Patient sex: F
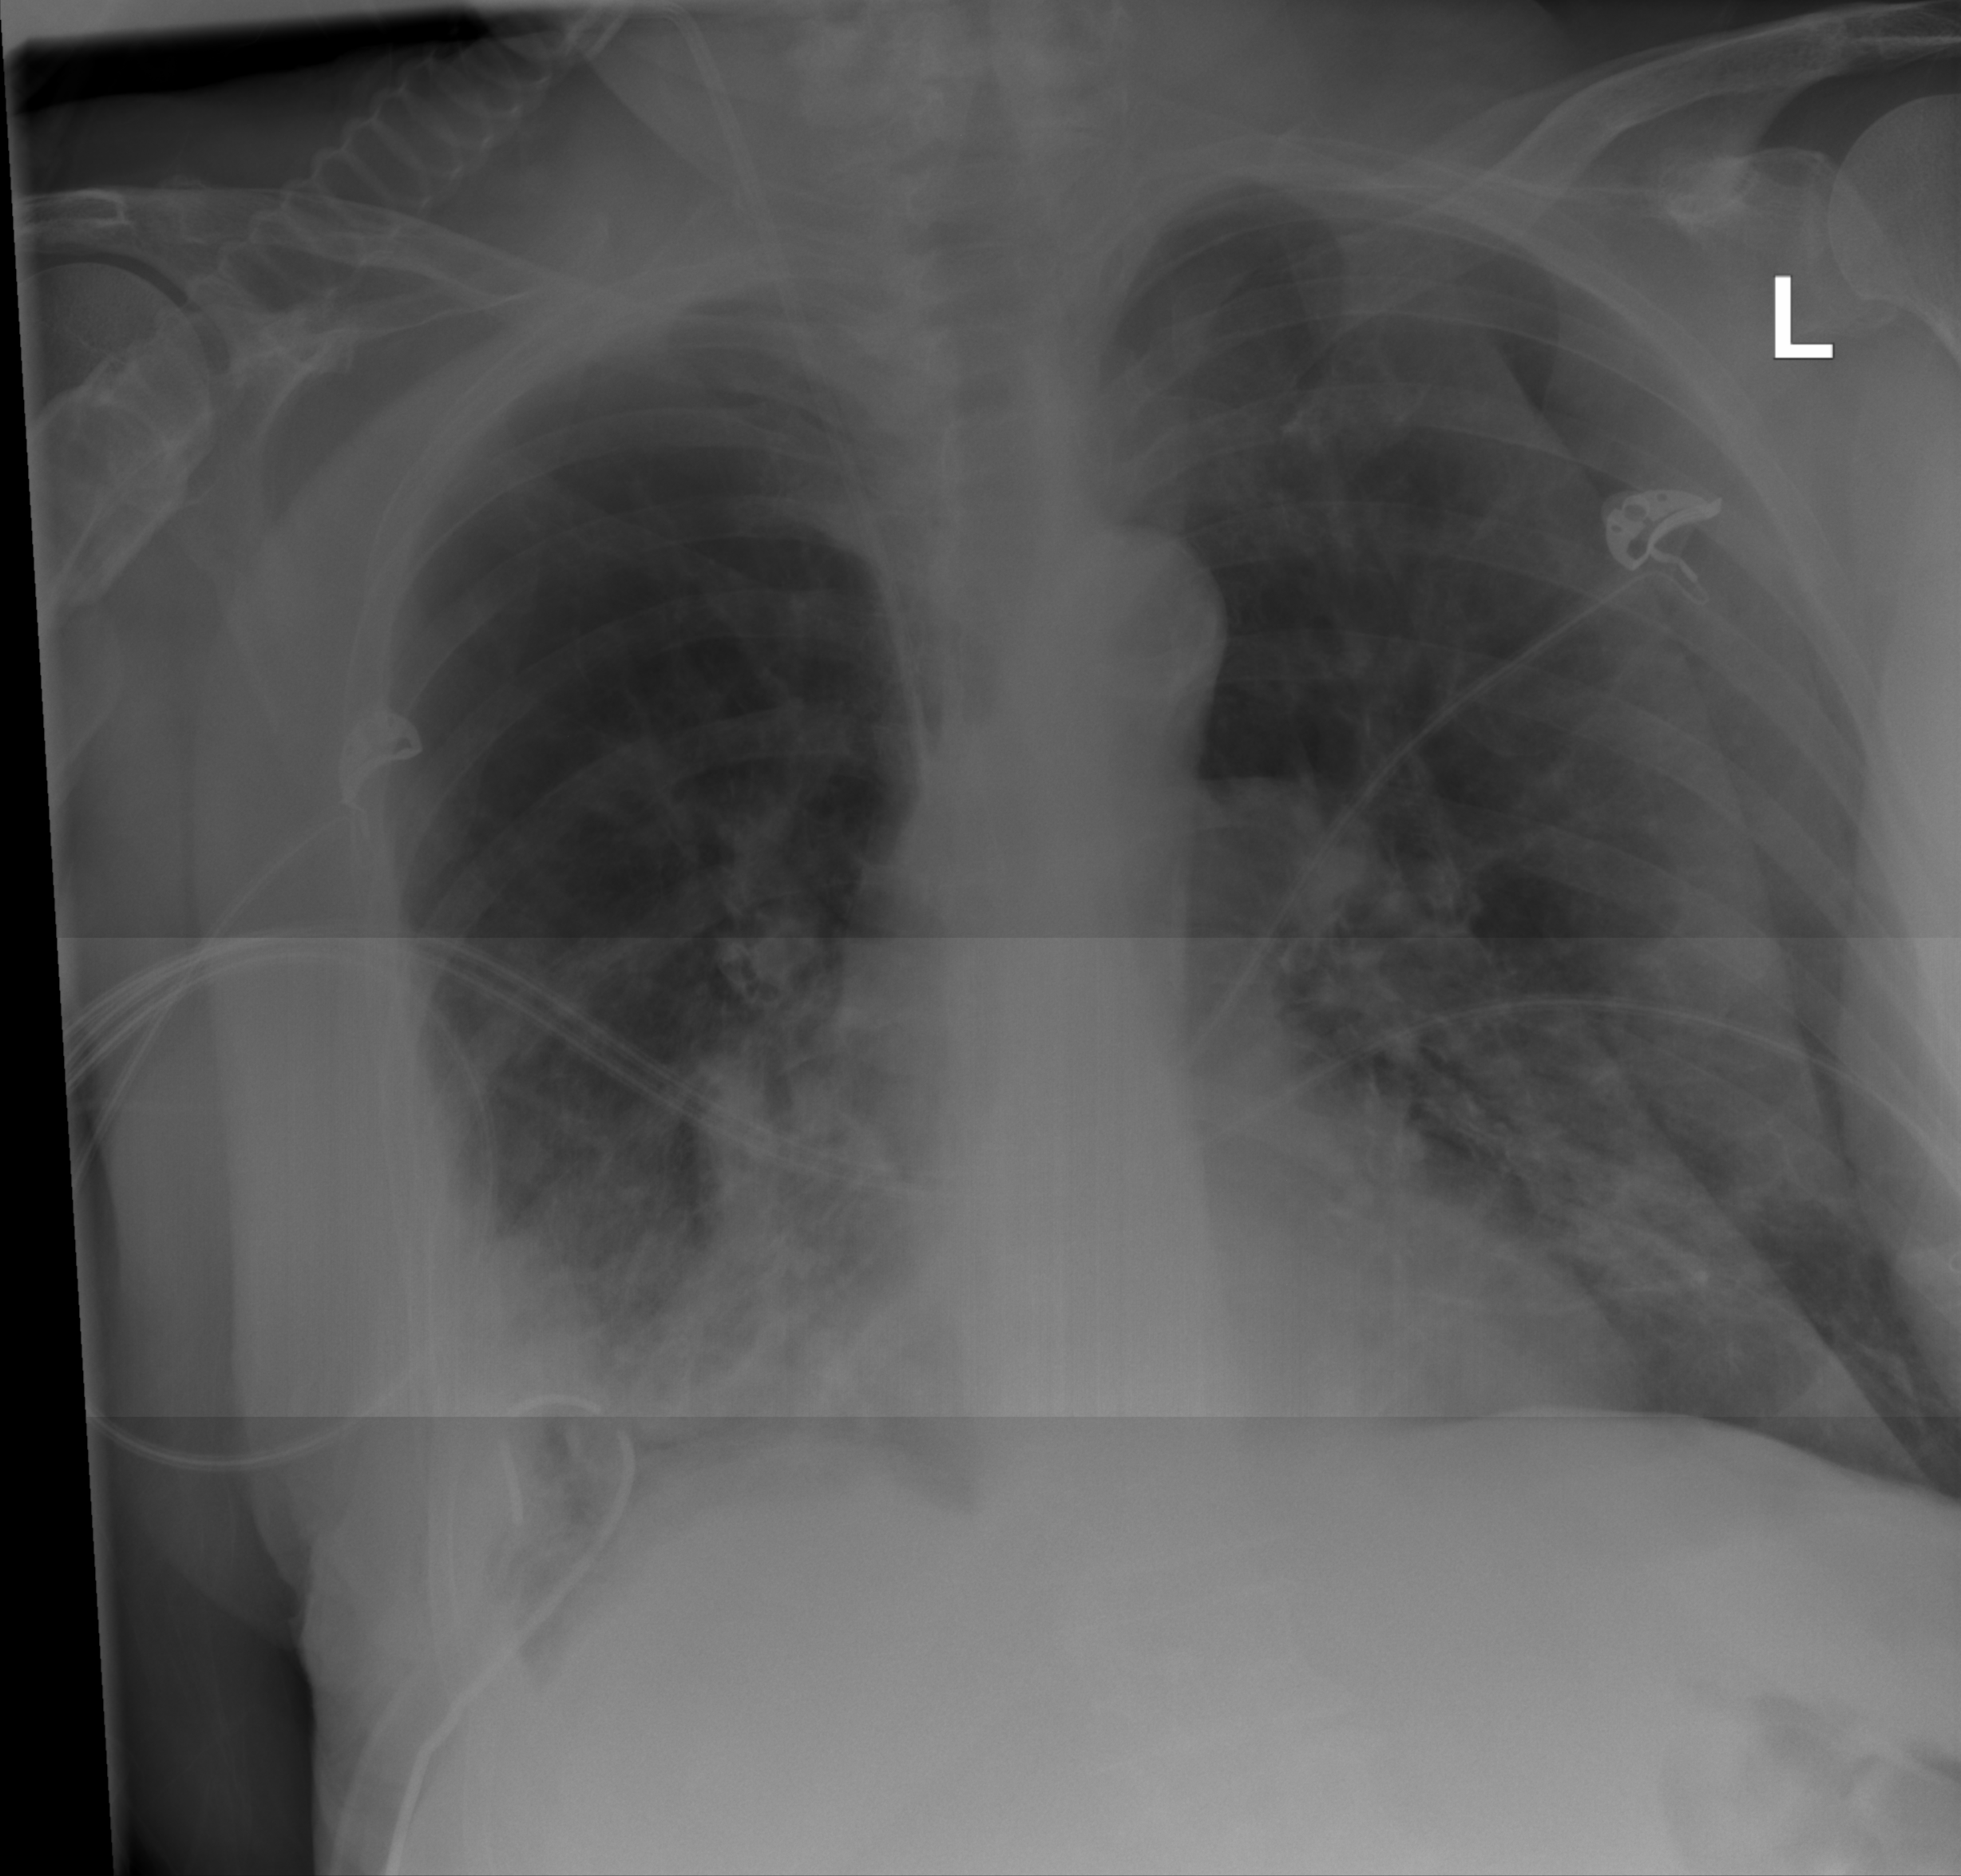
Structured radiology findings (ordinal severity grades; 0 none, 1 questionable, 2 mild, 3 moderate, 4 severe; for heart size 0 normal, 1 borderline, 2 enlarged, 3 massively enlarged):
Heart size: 0
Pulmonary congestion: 0
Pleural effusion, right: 1
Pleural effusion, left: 0
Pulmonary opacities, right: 2
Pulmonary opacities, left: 1
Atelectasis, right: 2
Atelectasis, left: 2